Aerial crown-view tile of a tropical tree (Barro Colorado Island, Panama), acquired 20250616:
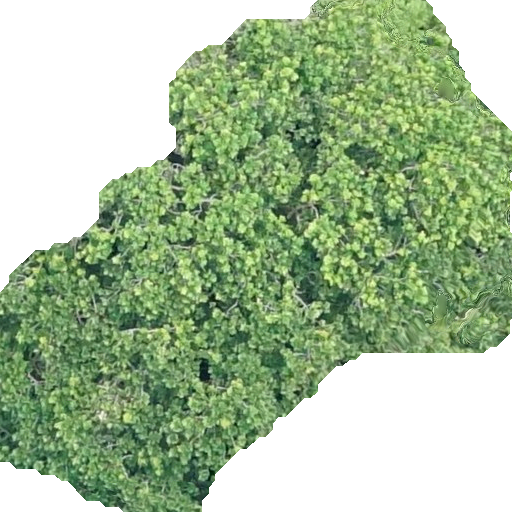
Species: Anacardium excelsum
GBIF accepted scientific name: Anacardium excelsum
Crown area: 262.038 m²